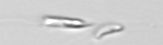
Label: Dinobryon